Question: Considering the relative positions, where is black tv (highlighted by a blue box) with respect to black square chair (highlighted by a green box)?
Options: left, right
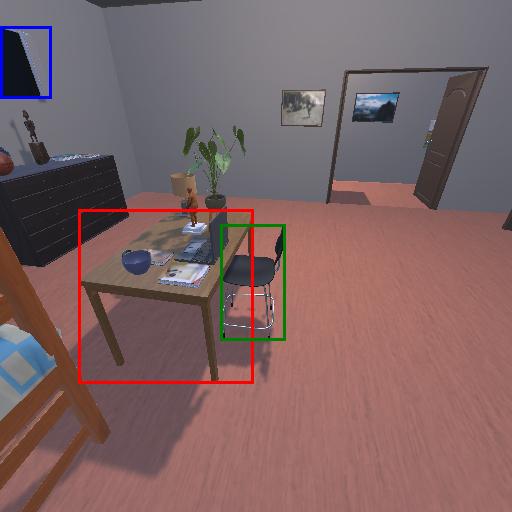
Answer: left